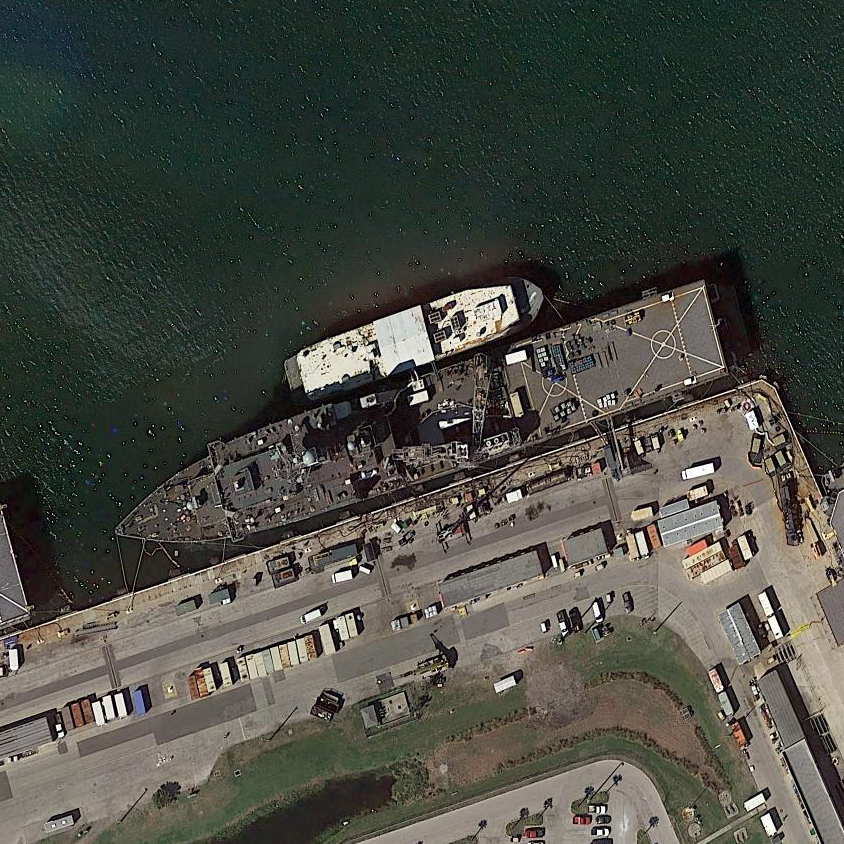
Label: Whitby_Island-class_dock_landing_ship